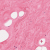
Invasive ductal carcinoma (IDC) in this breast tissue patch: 0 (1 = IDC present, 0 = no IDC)